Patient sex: M
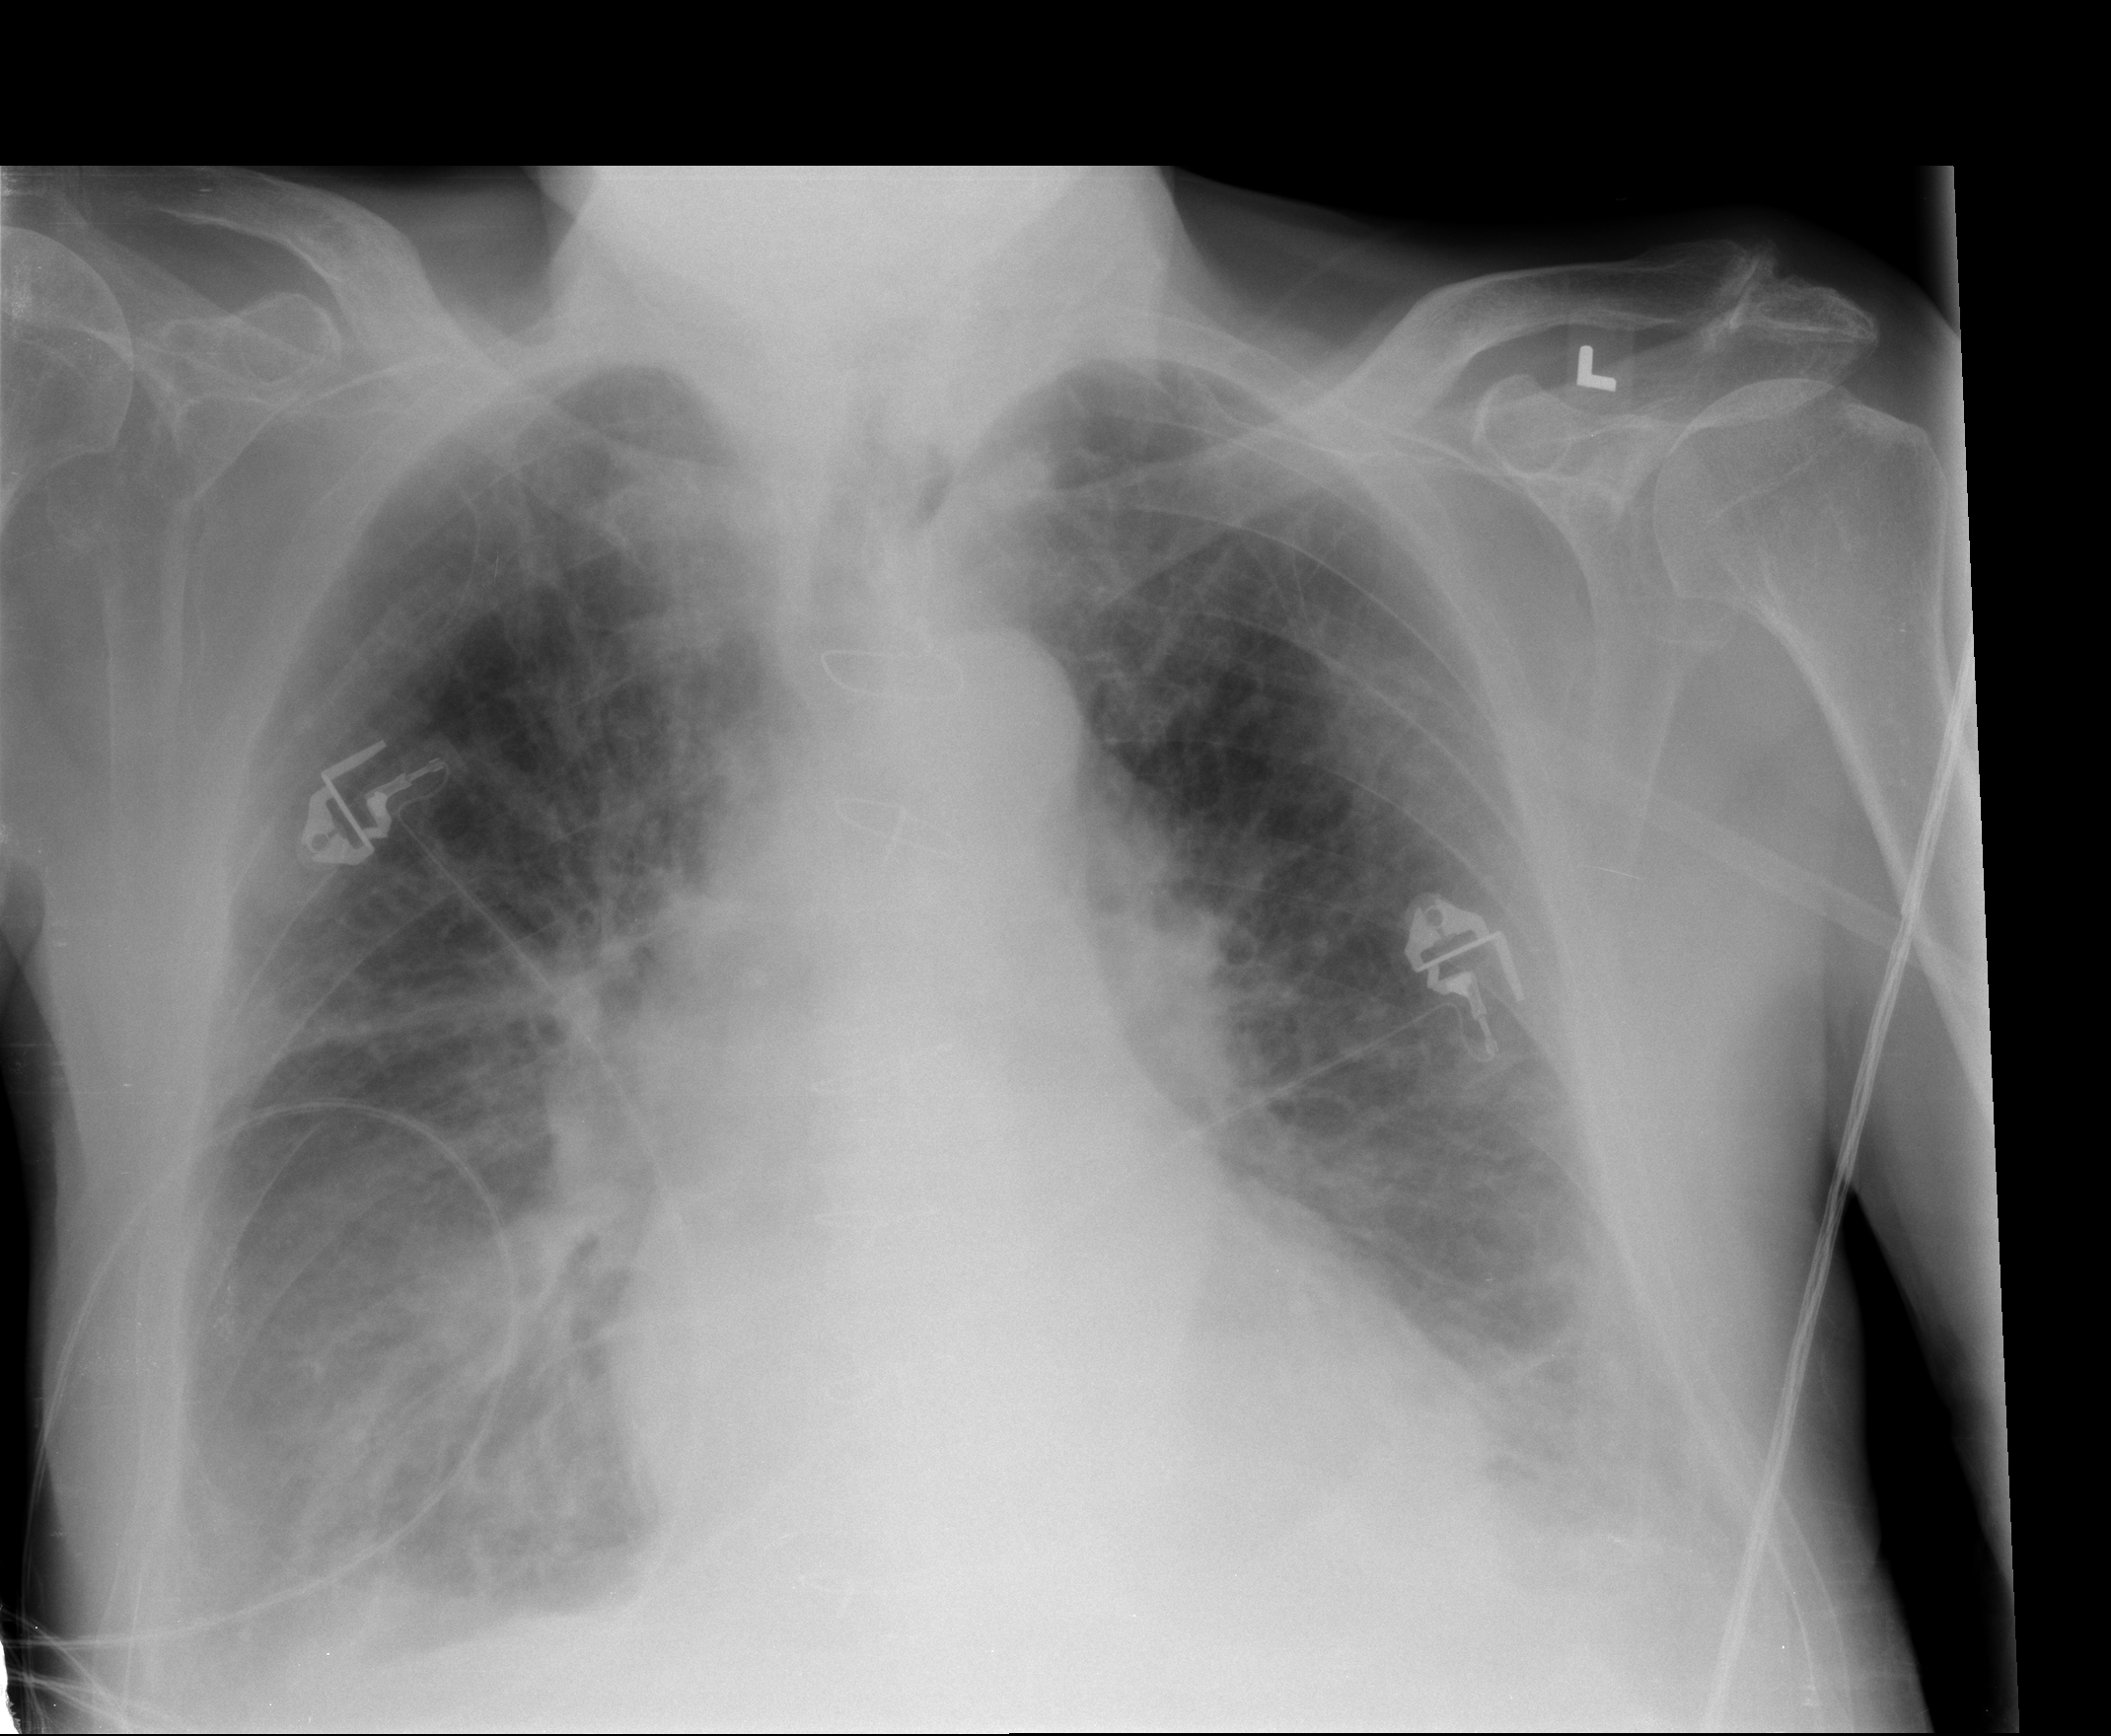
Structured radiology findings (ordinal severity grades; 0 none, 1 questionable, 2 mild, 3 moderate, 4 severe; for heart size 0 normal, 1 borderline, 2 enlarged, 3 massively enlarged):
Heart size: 1
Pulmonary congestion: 3
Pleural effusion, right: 2
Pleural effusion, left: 2
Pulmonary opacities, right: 2
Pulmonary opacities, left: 2
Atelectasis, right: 2
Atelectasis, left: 2